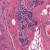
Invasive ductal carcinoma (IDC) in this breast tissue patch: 1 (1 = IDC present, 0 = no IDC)